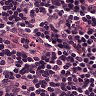
Metastatic tissue present: no